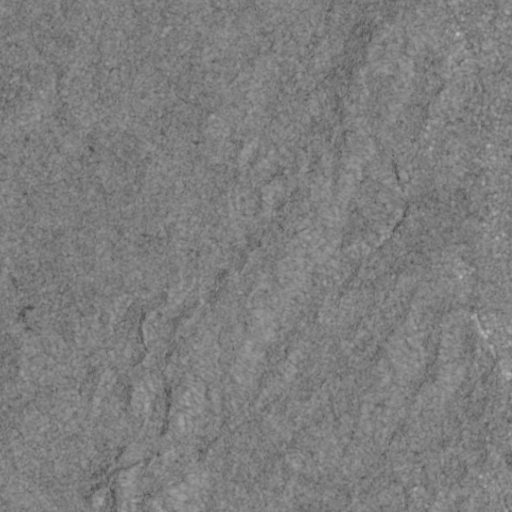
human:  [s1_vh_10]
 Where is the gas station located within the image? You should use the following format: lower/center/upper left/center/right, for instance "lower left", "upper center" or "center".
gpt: The gas station is located in the right of the image.
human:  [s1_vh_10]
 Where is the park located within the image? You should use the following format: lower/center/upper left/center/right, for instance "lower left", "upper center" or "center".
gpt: The park is located in the right of the image.
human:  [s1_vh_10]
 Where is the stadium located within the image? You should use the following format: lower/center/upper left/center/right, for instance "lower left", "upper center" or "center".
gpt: The stadium is located in the lower right of the image.
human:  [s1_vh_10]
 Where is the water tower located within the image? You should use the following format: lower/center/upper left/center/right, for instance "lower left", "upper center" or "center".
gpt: The water tower is located in the upper right of the image.
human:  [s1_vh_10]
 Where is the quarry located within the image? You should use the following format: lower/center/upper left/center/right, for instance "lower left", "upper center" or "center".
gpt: There is no quarry in the image.

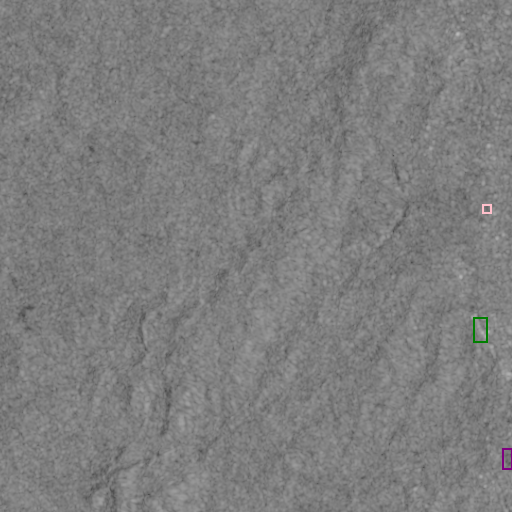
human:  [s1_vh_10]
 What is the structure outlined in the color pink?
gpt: The structure outlined in pink is a park.
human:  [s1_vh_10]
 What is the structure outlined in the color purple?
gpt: The structure outlined in purple is a stadium.
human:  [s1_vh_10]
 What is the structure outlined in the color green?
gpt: The structure outlined in green is a building.
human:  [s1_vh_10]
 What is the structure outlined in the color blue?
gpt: There is no blue outline.